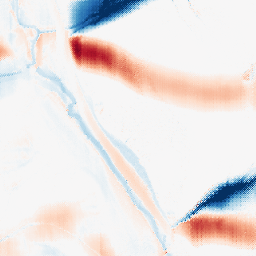
Category: morphological
Decomposition family: morphological_ellipse
Decomposition parameters: operation: average
width: 50
height: 5
Upsampling method: regularized
Upsampling parameters: scale: 4
lambda_reg: 0.1
Upsampling scale: 4